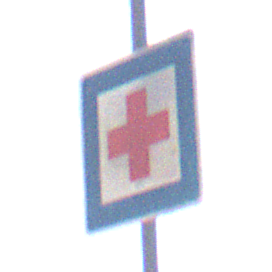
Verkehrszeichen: ErsteHilfe
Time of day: MorningAfternoon
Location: Outdoor (RoadRail)
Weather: PartlyCloudy
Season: NotSpecified
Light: Natural